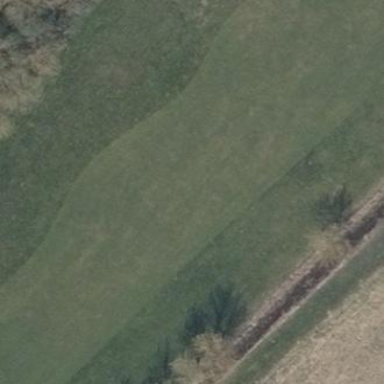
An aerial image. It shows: Scenic golf fairway.